Question: I am trying to get the value of the URL in Firefox using the following code. The problem is it only returns "Search or enter address" (see tree structure with Inspect.exe below). It looks like I need to go one level down. Can someone show me how to do this.
'''
public static string GetFirefoxUrl(IntPtr pointer) {
AutomationElement element = AutomationElement.FromHandle(pointer);
if (element == null)
return null;
AutomationElement tsbCtrl = element.FindFirst(TreeScope.Subtree, new PropertyCondition(AutomationElement.NameProperty, "Search or enter address"));
return ((ValuePattern)tsbCtrl.GetCurrentPattern(ValuePattern.Pattern)).Current.Value as string;
}
'''
For the tree structure, see:

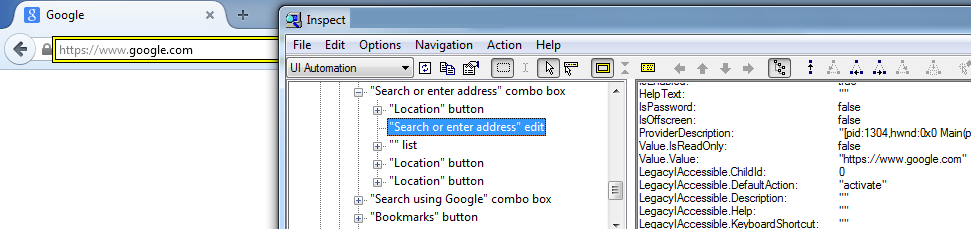
Answer: It's not clear which element you are starting the search from, but you've got two elements with that name. One is a combo box control the other is an edit control. Try using using an 'AndCondition' to combine multiple PropertyCondition objects:
'''
var nameCondition = new PropertyCondition(AutomationElement.NameProperty, "Search or enter address");
var controlCondition = new PropertyCondition(AutomationElement.ControlTypeProperty, ControlType.Edit);
var condition = new AndCondition(nameCondition, controlCondition);
AutomationElement editBox = element.FindFirst(TreeScope.Subtree, condition);
// use ValuePattern to get the value
'''
If the search starts from the combo box, you could instead change 'TreeScope.Subtree' to 'TreeScope.Descendants' since Subtree includes the current element in the search.